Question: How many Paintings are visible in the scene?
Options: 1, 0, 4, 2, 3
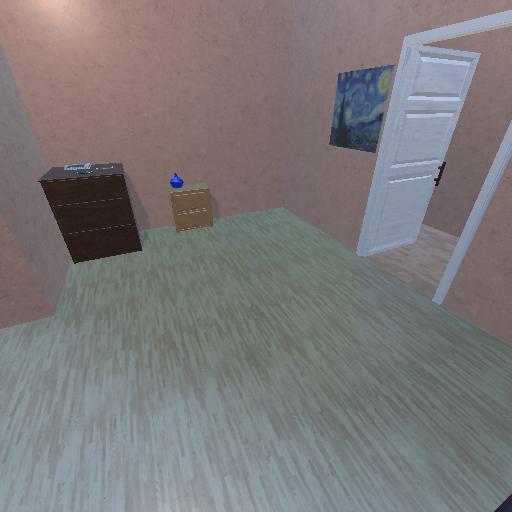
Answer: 1